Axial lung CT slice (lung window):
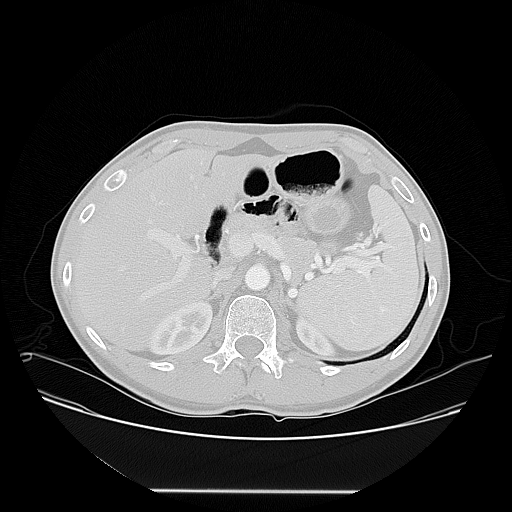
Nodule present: no